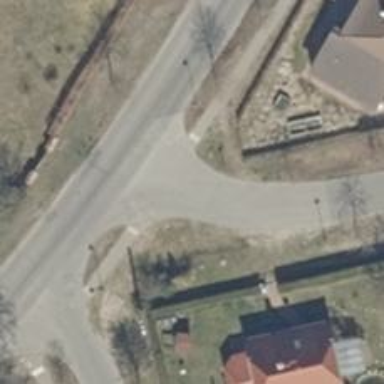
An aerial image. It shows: Road with "give way" sign.